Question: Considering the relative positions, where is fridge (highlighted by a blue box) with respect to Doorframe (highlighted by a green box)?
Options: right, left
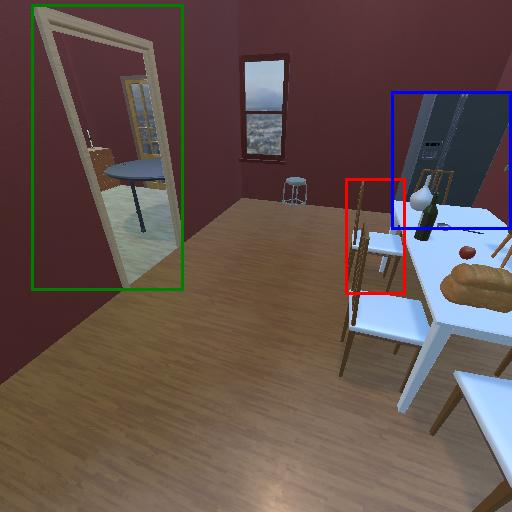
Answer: right